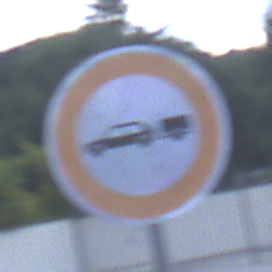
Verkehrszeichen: VerbotPersonenkraftwagenMitAnhaenger
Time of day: SunriseSunset
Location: Outdoor (Suburban)
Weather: PartlyCloudy
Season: NotSpecified
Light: Natural